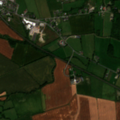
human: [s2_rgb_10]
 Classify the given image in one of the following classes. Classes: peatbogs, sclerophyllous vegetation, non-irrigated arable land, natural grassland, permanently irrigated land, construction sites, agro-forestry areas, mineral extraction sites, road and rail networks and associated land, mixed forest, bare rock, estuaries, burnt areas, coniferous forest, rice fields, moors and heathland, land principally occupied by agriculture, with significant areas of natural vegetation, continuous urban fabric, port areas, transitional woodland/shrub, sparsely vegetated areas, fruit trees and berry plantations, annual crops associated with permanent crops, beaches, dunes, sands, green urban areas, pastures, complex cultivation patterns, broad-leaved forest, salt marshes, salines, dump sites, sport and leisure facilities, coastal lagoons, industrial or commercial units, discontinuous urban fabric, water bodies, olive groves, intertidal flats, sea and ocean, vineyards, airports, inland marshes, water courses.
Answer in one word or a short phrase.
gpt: discontinuous urban fabric, non-irrigated arable land, pastures, complex cultivation patterns, land principally occupied by agriculture, with significant areas of natural vegetation